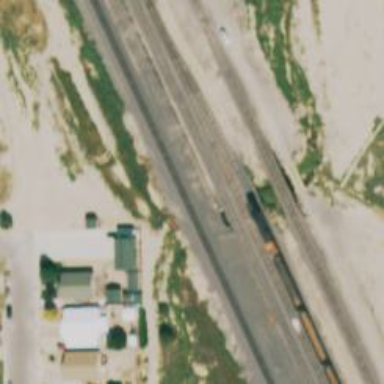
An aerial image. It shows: Railway siding for service.